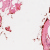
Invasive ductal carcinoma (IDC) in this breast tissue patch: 0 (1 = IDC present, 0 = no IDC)